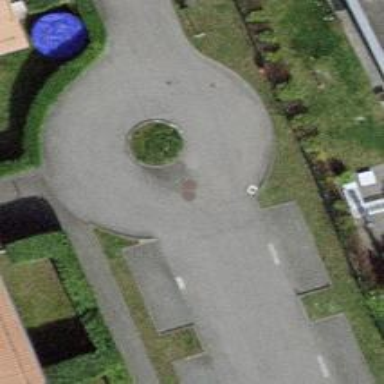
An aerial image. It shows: Mini roundabout on the road.